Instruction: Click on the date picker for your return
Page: home
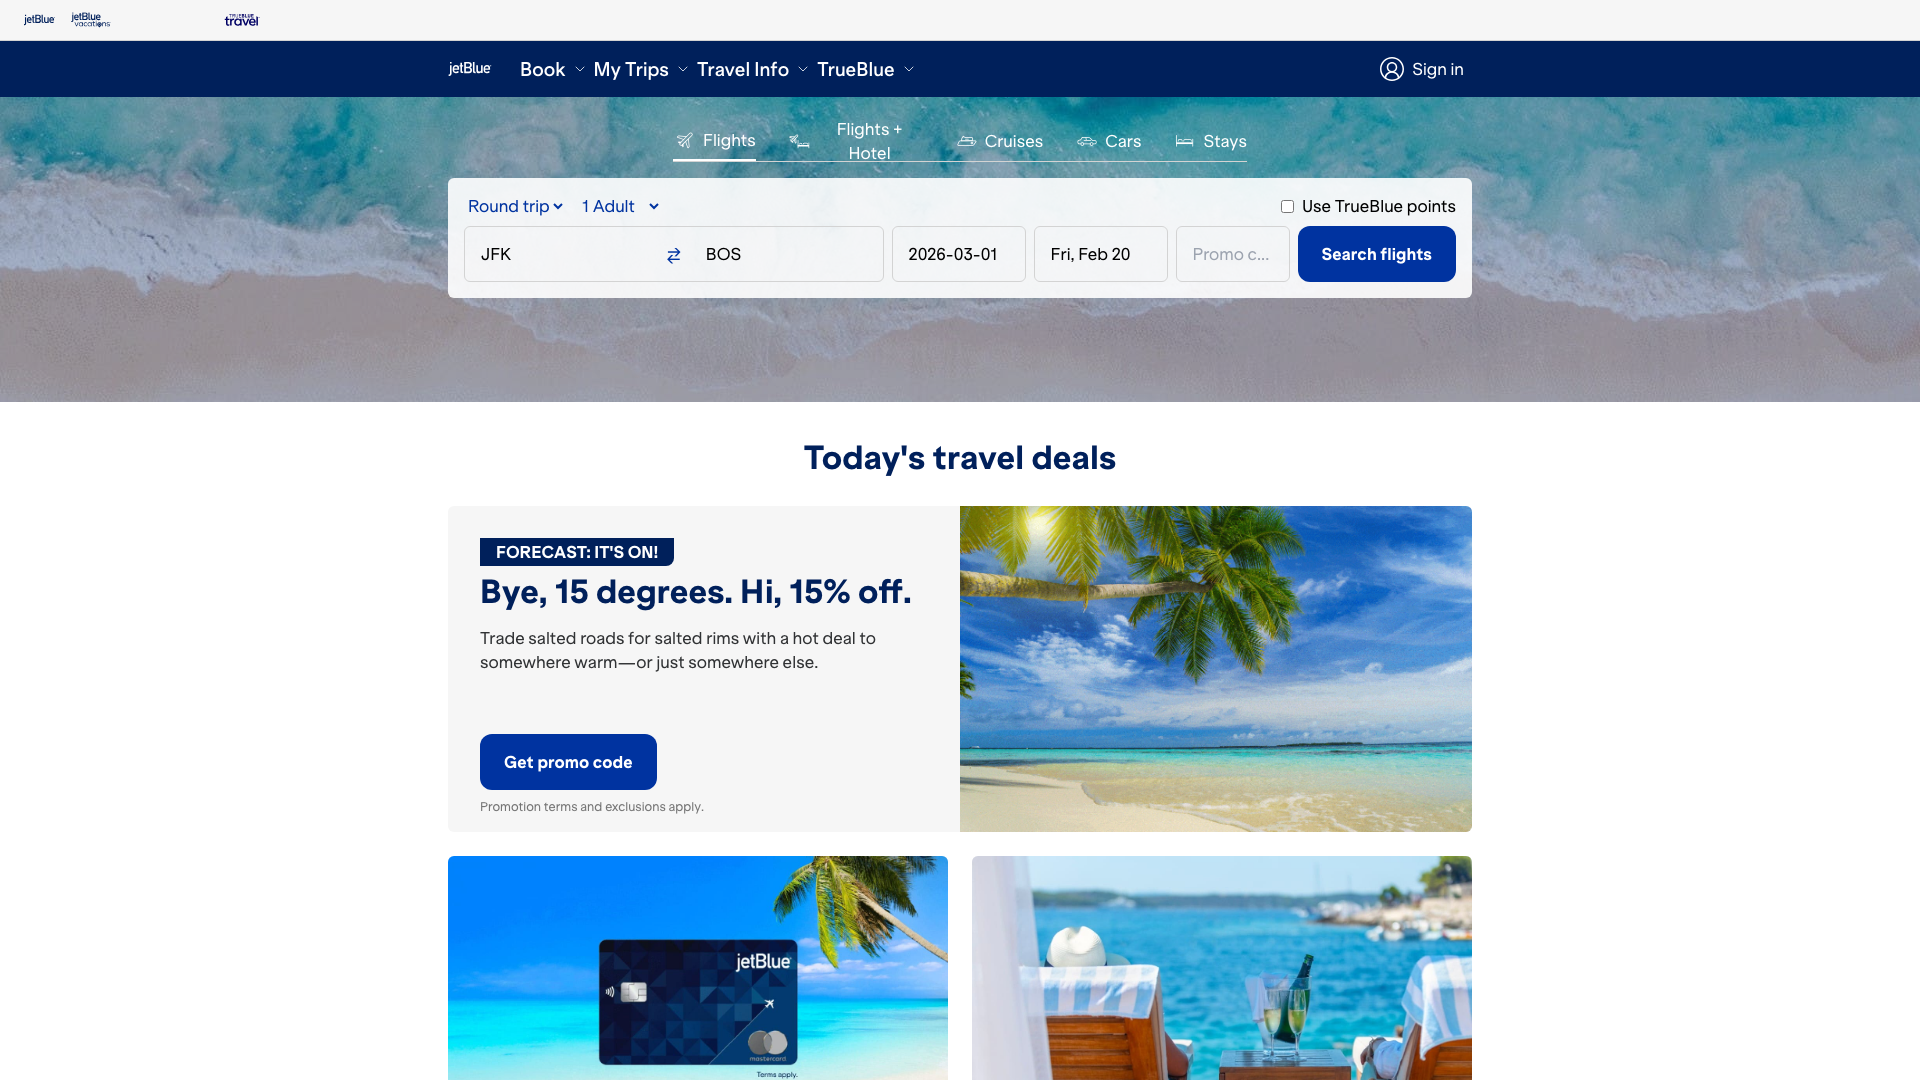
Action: click